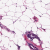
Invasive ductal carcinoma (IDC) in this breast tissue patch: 0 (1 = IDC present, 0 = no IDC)